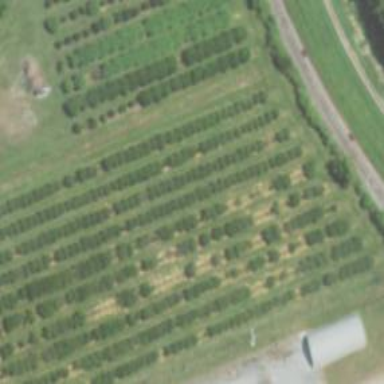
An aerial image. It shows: Orchard.